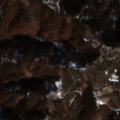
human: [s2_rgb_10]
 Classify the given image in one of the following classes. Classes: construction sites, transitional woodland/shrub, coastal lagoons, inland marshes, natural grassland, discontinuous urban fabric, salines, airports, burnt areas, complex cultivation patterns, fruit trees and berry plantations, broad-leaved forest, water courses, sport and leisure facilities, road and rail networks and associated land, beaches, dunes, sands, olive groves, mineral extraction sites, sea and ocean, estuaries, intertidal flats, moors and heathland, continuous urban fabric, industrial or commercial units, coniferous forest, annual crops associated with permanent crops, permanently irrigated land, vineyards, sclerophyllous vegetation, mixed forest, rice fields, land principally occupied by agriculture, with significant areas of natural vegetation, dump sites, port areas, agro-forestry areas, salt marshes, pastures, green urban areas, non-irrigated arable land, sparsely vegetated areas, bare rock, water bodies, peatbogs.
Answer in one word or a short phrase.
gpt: complex cultivation patterns, land principally occupied by agriculture, with significant areas of natural vegetation, broad-leaved forest